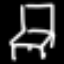
Label: chair